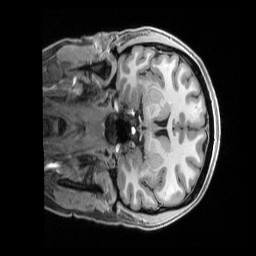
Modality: T1w
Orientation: coronal
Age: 24
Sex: female
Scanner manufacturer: siemens
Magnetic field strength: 3 T
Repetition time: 2.5 s
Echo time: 0.00296 s